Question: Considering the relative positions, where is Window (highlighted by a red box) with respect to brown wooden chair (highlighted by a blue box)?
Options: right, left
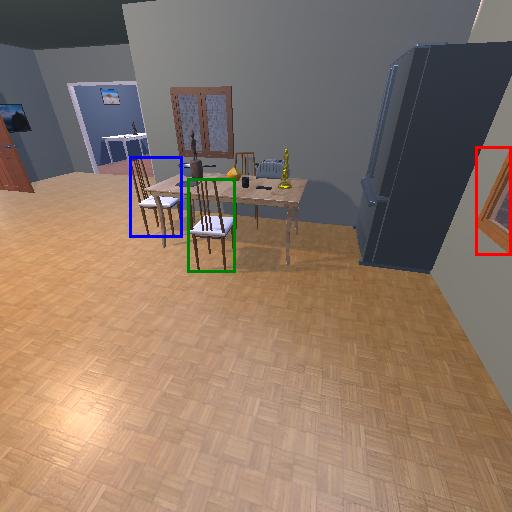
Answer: right